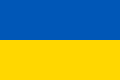
Flag of Ukraine